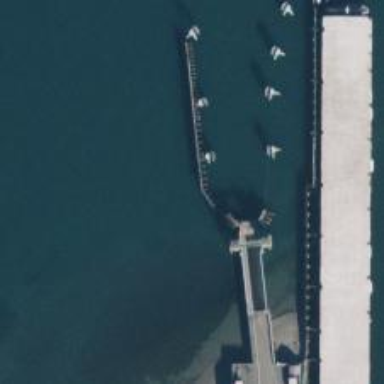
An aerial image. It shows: Breakwater structure.